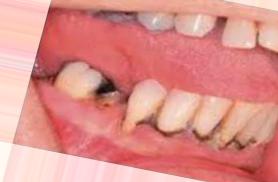
Condition: Tooth Discoloration